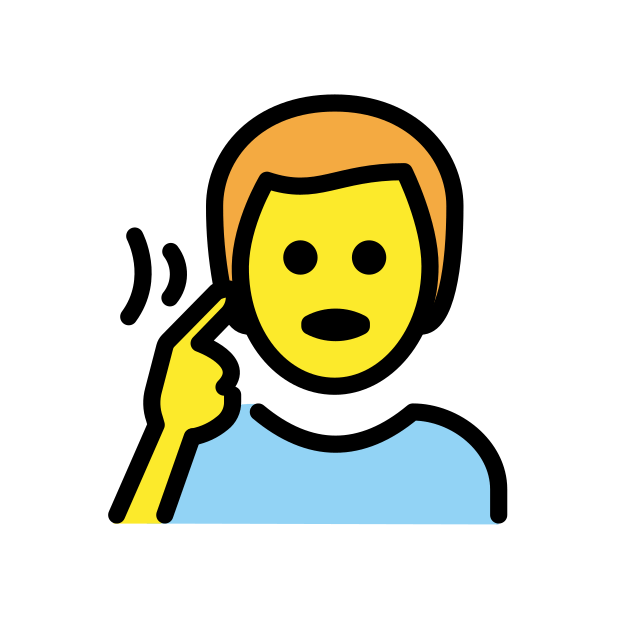
deaf man